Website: walmart
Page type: cross-sells
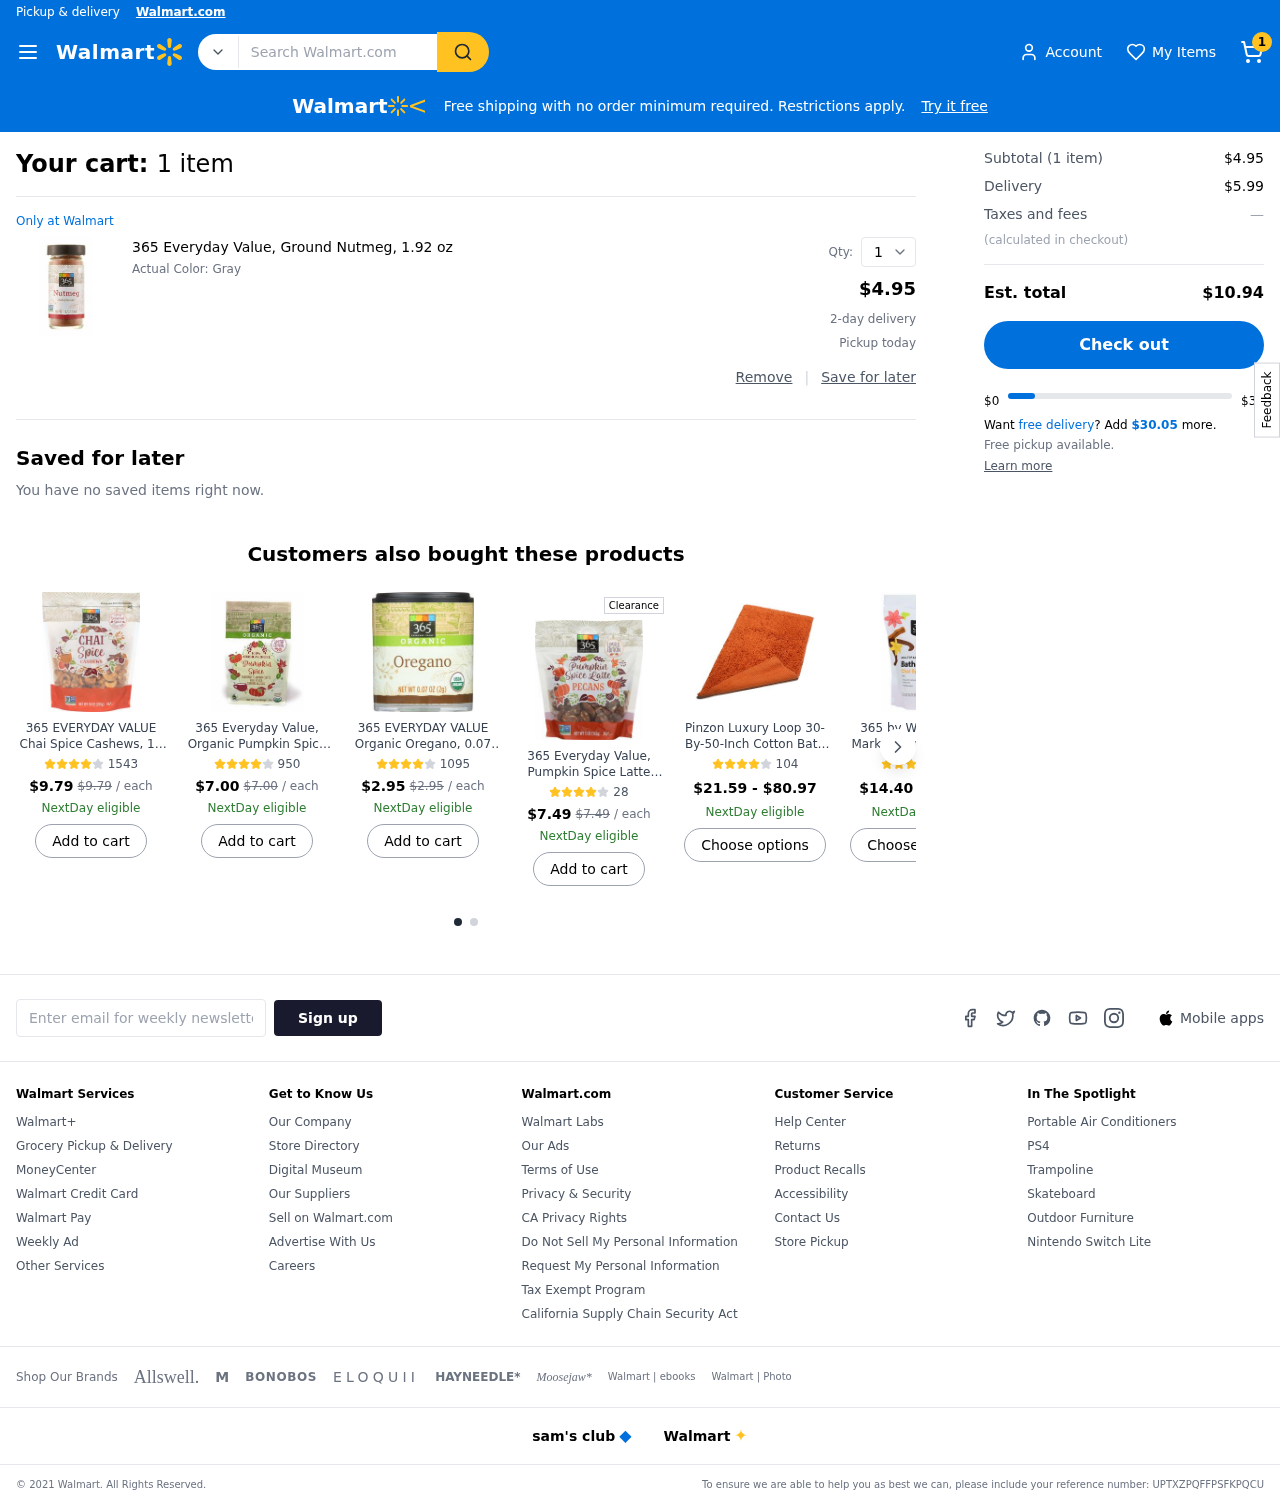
Product elements: key: PRODUCT1_NAME
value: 365 Everyday Value, Ground Nutmeg, 1.92 oz
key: PRODUCT1_PRICE
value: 4.95
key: PRODUCT1_QUANTITY
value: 1
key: PRODUCT6_PRICE
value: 26.99
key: PRODUCT7_PRICE
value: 16
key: PRODUCT2_NAME
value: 365 EVERYDAY VALUE Chai Spice Cashews, 10 OZ
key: PRODUCT2_NUM_RATINGS
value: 1543
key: PRODUCT2_PRICE
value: $9.79
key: PRODUCT2_ORIGINAL_PRICE
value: $9.79
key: PRODUCT3_NAME
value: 365 Everyday Value, Organic Pumpkin Spice Coffee, 12 oz
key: PRODUCT3_NUM_RATINGS
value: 950
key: PRODUCT3_PRICE
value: $7.00
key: PRODUCT3_ORIGINAL_PRICE
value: $7.00
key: PRODUCT4_NAME
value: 365 EVERYDAY VALUE Organic Oregano, 0.07 OZ
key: PRODUCT4_NUM_RATINGS
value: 1095
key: PRODUCT4_PRICE
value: $2.95
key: PRODUCT4_ORIGINAL_PRICE
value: $2.95
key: PRODUCT5_NAME
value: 365 Everyday Value, Pumpkin Spice Latte Pecans, 5 Ounce
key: PRODUCT5_NUM_RATINGS
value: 28
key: PRODUCT5_PRICE
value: $7.49
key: PRODUCT5_ORIGINAL_PRICE
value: $7.49
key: PRODUCT6_NAME
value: Pinzon Luxury Loop 30-By-50-Inch Cotton Bath Rug, Spice
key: PRODUCT6_NUM_RATINGS
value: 104
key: PRODUCT7_NAME
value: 365 by Whole Foods Market, Limited Edition Bath Bombs, Chai Spice (5-1.5 Ounce), 7.5 Ounce
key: PRODUCT7_NUM_RATINGS
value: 35
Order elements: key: ORDER_NUM_ITEMS
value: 1
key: ORDER_NUM_ITEMS
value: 1 item
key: ORDER_SUBTOTAL
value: $4.95
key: ORDER_SHIPPING_COST
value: $5.99
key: ORDER_TOTAL
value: $10.94
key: ORDER_FREE_DELIVERY_REMAINING
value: $30.05
Search elements: key: HEADER_SEARCH
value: Search Walmart.com